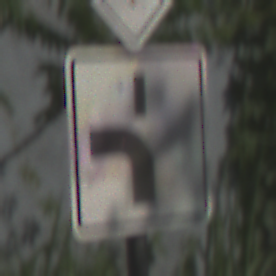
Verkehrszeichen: VerlaufVorfahrtsstrasse5
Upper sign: Vorfahrtsstrasse
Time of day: Midday
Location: Outdoor (Suburban)
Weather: Clear
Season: NotSpecified
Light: Natural